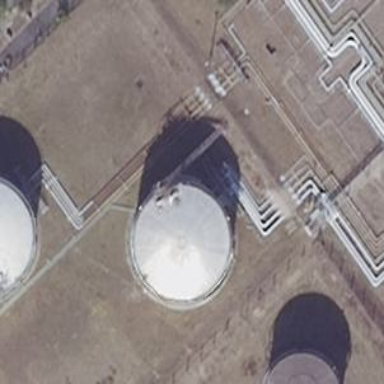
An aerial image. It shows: Storage tank that is man-made.